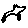
Label: bird